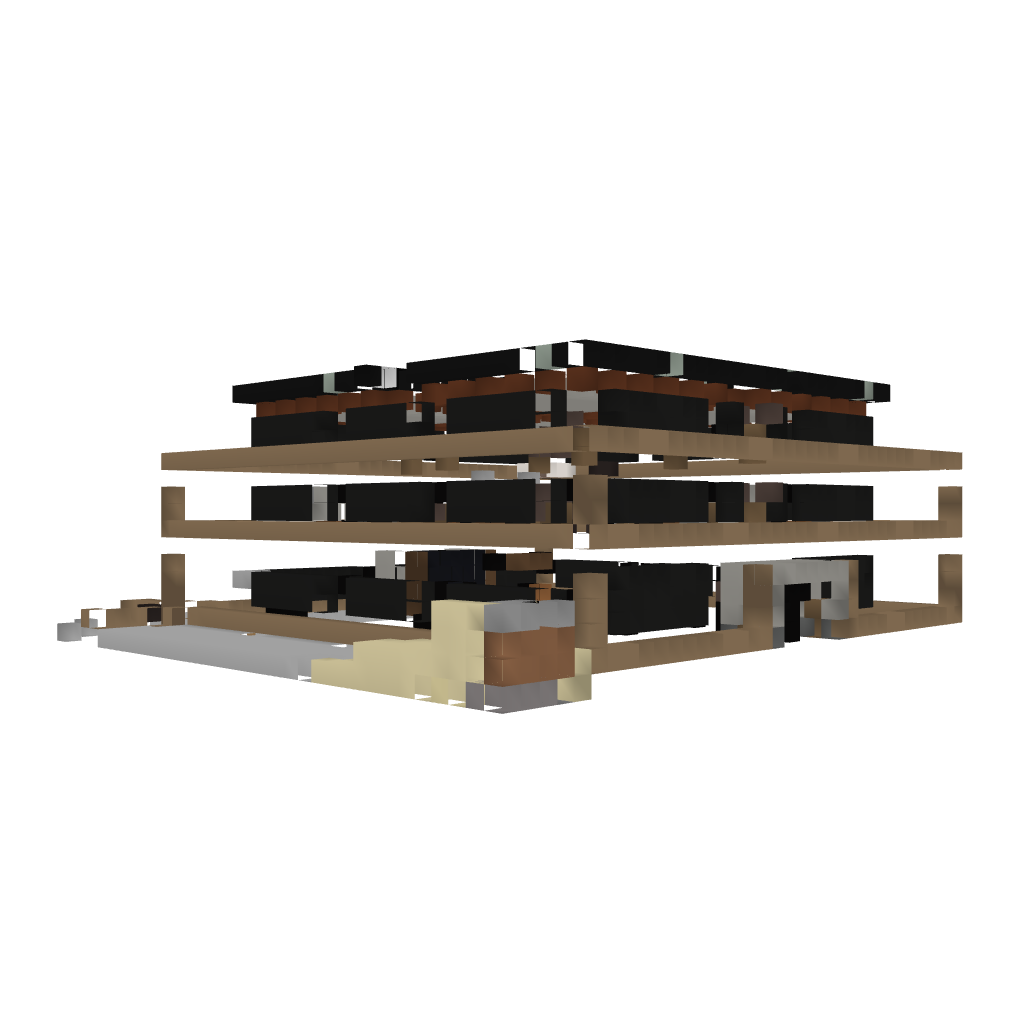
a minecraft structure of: QuartzHouse